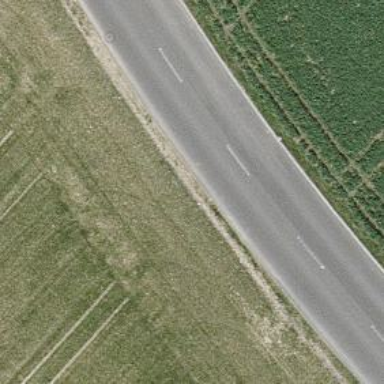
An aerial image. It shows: Tertiary road with lane markings.